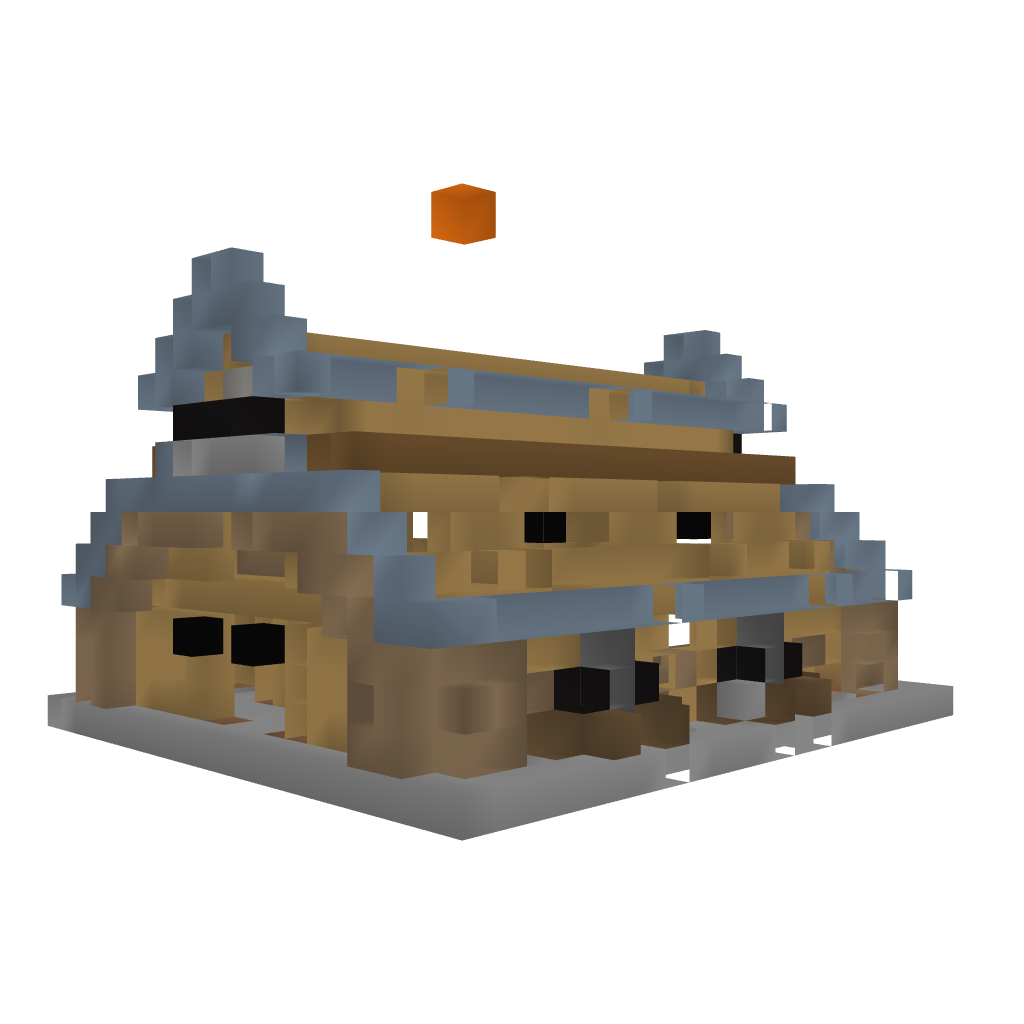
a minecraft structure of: Medium Barn